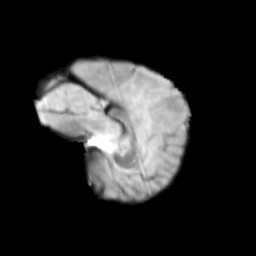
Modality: T2w
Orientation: sagittal
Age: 10
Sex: female
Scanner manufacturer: siemens
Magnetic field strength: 3 T
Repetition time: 3.8 s
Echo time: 0.07 s